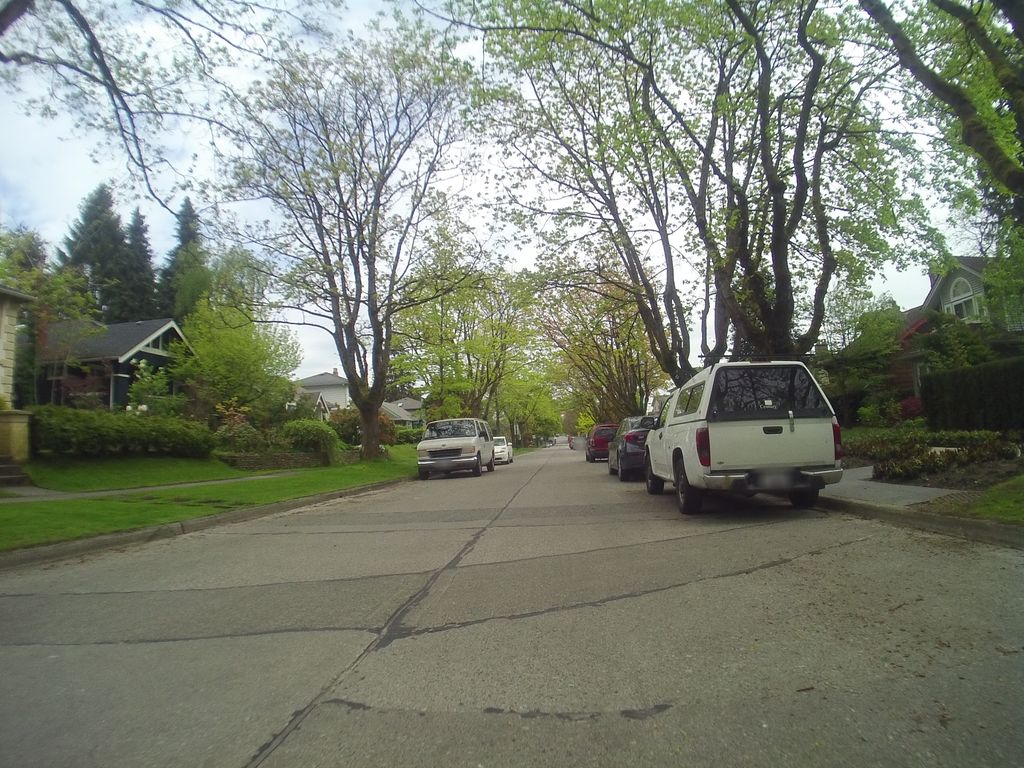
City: vancouver